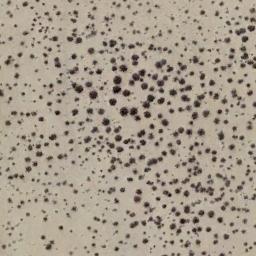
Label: chaparral